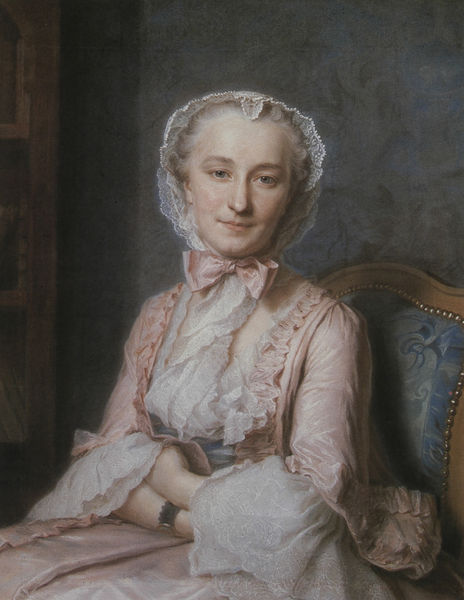
Titel: Mademoiselle Sallé
Künstler: Maurice Quentin de La Tour
Standort: Lisboa
Institution: Museu Calouste Gulbenkian
Schlagwörter: akt, blau, dunkel, gemälde, haut, kopf, schatten, weiß, mädchen, ocker, sitzen, braun, fenster, frau, frisur, grau, hell, hintergrund, holz, hut, kleid, licht, mund, nase, pastell, profil, stirn, stuhl, tür, zimmer, blick, dame, rose, haube, schleife, alt, blond, jung, kappe, mütze, regal, wand, arm, arme, augen, band, blass, bluse, falten, gesicht, mensch, spitze, ärmel, bildnis, hände, portrait, porträt, öl, gold, haare, realismus, sessel, sitzend, rokkoko, spitzen, person, lippen, rokoko, rosa, seide, zart, kopfbedeckung, lächeln, schrank, sofa, lehne, naturalismus, tüll, tag, polster, tapete, schmal, stuhllehne, uhr, morgenmantel, pastellfarben, rüsche, rüschen, nägel, fliege, lächelnd, masche, bedeckt, häubchen, verschränkt, armband, freundlich, decoltee, kapuze, zuhause, schleifchen, kopg, niete, polsternägel, chiffon, armbanduhr, spitzenhaube, latour